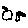
Label: cat